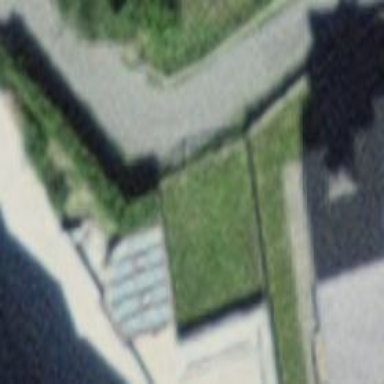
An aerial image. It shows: Building with flat grass-covered roof.